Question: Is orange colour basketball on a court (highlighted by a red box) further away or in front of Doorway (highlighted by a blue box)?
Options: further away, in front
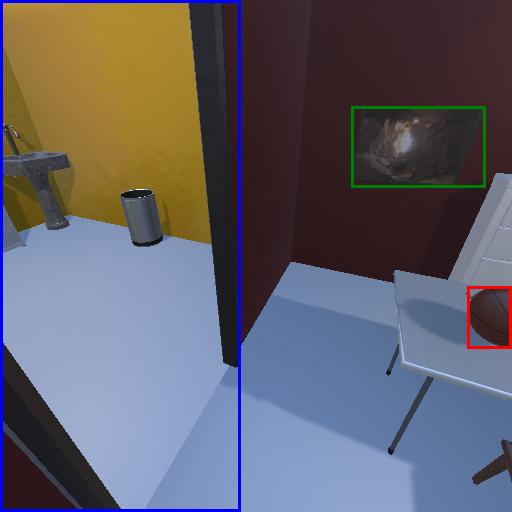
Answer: further away